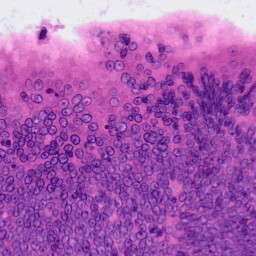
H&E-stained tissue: Colon